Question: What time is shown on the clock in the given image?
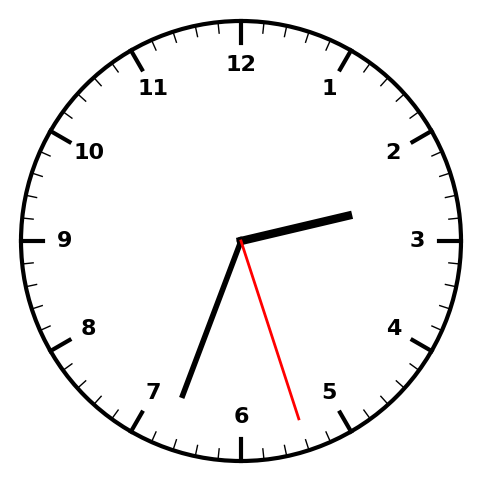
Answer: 02:33:27